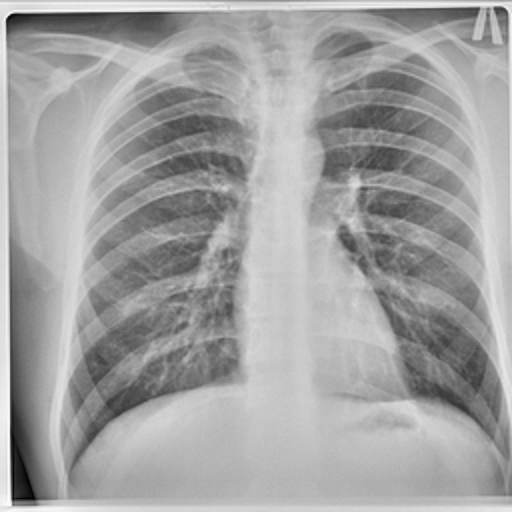
Finding: TUBERCULOSIS